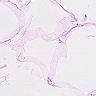
Metastatic tissue present: no